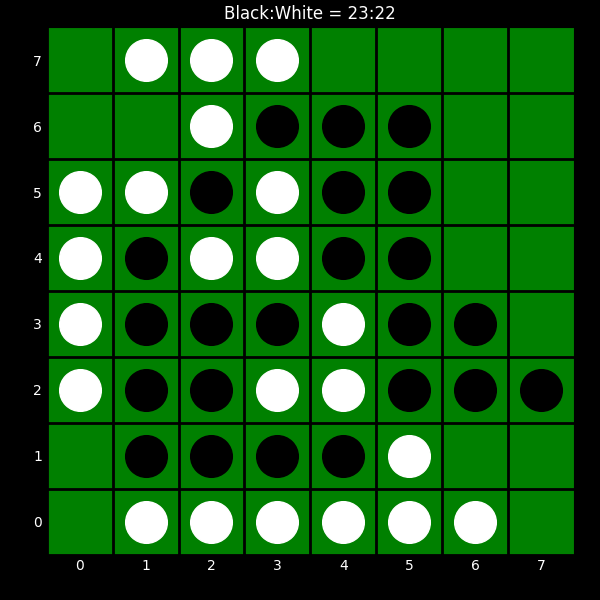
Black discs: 23
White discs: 22